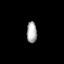
Tissue: prostate
Cell type: T cells
Senescence score: 0.7599
Nuclear area (px): 209
Mean DAPI intensity: 172.282